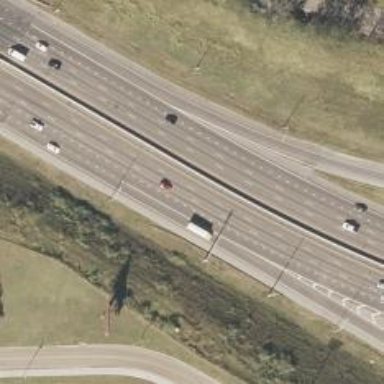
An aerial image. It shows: Asphalt motorway.